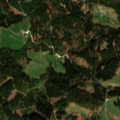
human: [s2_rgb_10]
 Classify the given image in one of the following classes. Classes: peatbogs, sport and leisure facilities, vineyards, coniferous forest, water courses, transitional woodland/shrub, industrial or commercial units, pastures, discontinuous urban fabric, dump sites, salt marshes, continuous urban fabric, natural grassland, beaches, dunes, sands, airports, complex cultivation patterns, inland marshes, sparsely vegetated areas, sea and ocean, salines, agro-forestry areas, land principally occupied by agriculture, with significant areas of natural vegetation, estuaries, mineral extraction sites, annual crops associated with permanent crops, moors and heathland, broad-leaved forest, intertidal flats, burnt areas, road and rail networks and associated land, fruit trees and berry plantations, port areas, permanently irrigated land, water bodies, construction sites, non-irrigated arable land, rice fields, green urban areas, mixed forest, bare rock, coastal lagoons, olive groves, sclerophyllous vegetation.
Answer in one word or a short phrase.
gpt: pastures, land principally occupied by agriculture, with significant areas of natural vegetation, coniferous forest, mixed forest